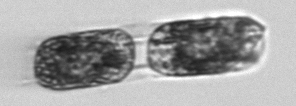
Label: Hemiaulus